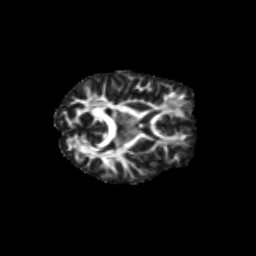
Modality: FA
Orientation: axial
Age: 28
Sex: female
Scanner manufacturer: siemens
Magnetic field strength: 3 T
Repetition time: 1.8 s
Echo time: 0.07 s